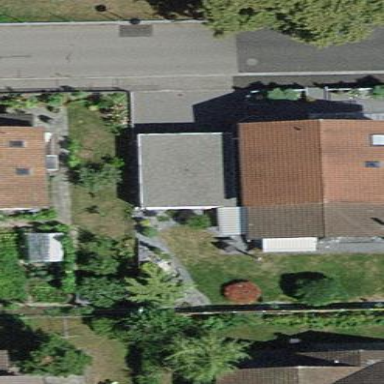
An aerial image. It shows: Gabled roof on residential building.